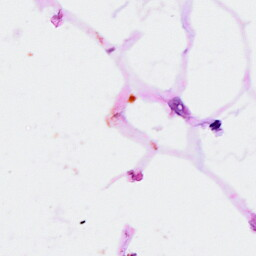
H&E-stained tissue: Breast